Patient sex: M
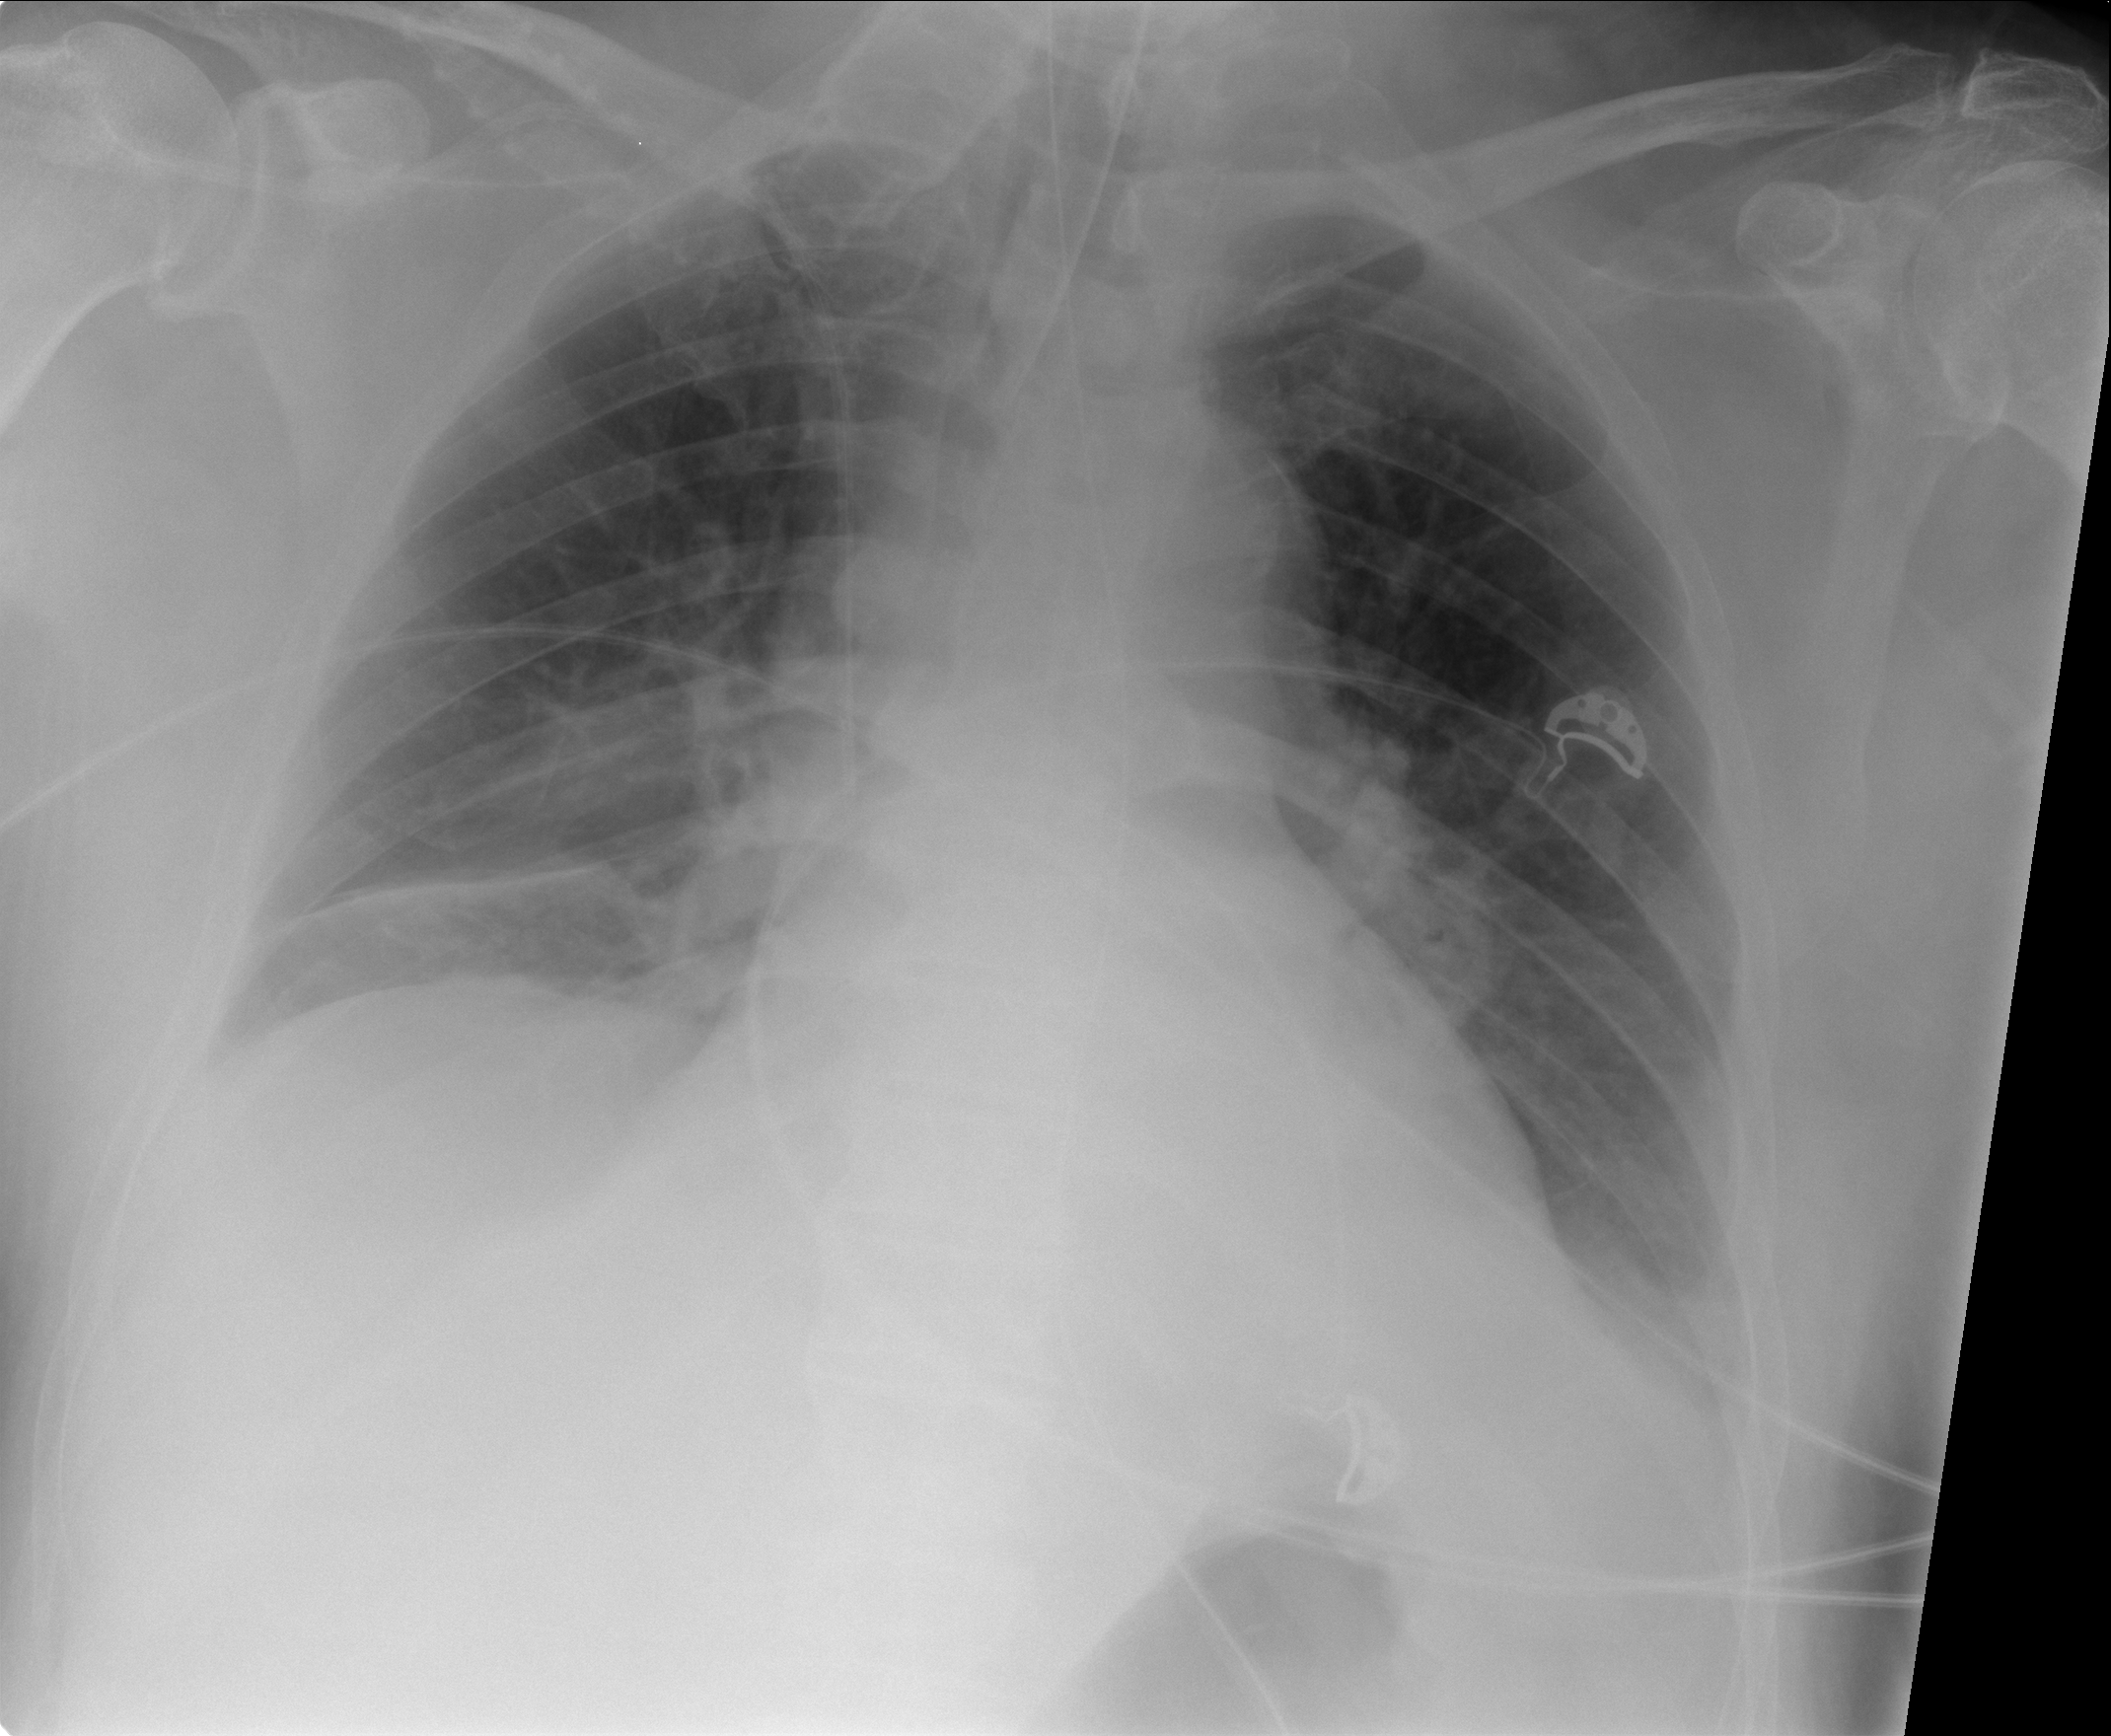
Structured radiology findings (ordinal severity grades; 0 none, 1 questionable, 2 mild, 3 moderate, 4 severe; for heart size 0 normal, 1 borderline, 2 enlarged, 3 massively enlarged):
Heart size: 0
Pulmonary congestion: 2
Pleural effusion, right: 1
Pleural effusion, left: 2
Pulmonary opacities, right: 0
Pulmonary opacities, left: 0
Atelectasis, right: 2
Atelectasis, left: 2